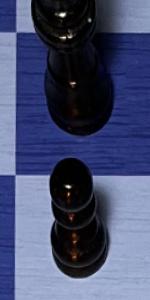
Label: Pawn_Black